Field crop: tomato
Growth stage: 2
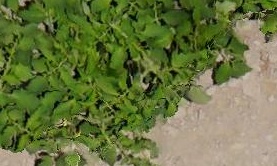
Species: tomato